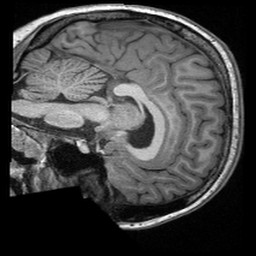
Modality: T1w
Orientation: sagittal
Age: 21
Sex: female
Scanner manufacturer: siemens
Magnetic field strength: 3 T
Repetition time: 2.3 s
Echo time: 0.00308 s